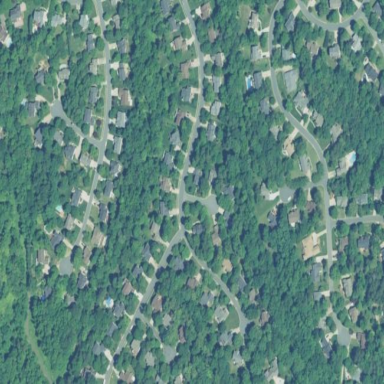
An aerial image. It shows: Residential area in neighborhood consisting of single-family homes.